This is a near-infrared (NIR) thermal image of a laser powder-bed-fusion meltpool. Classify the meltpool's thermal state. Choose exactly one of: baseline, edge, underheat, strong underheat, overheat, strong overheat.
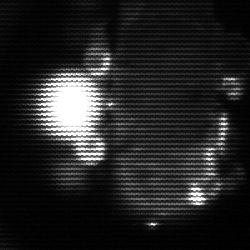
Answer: strong underheat